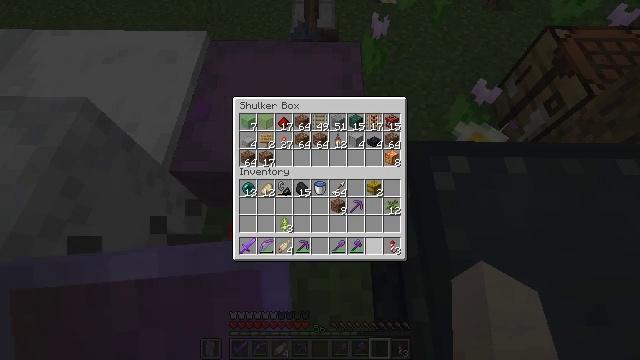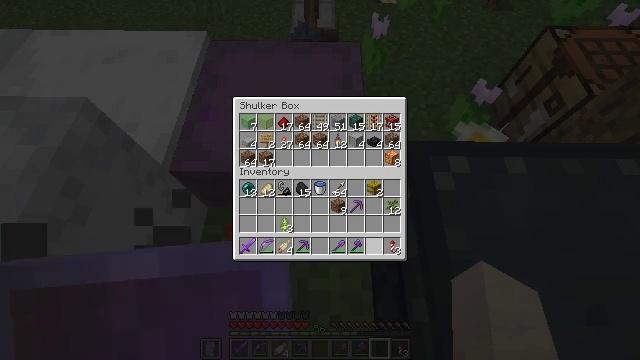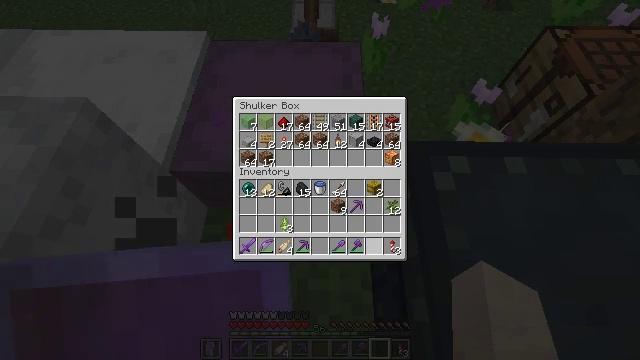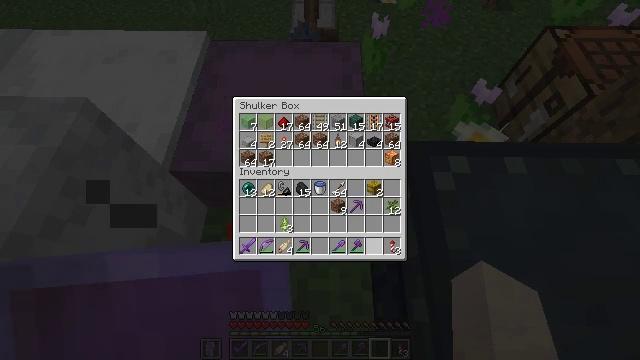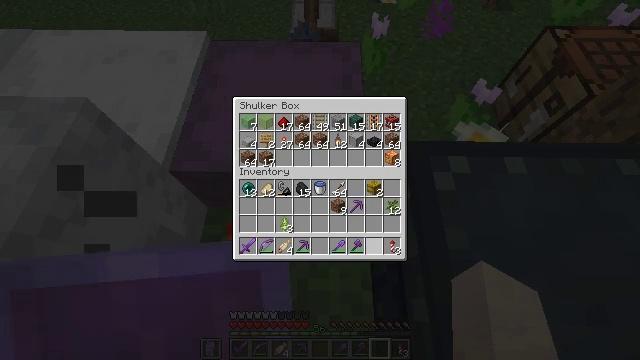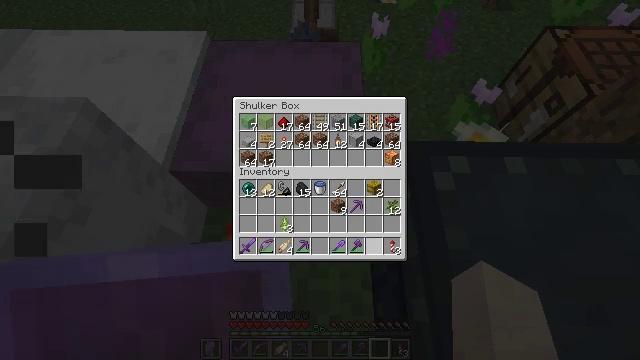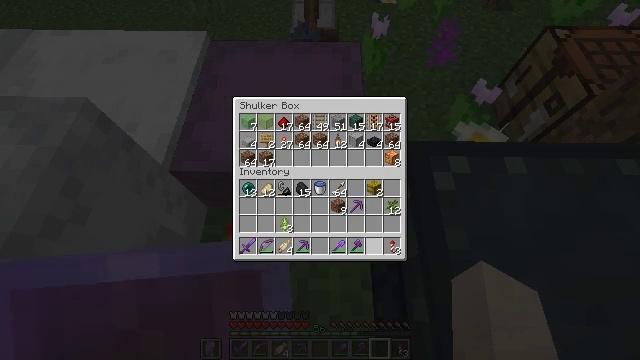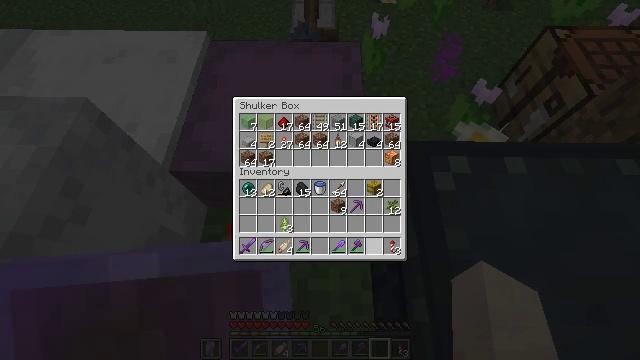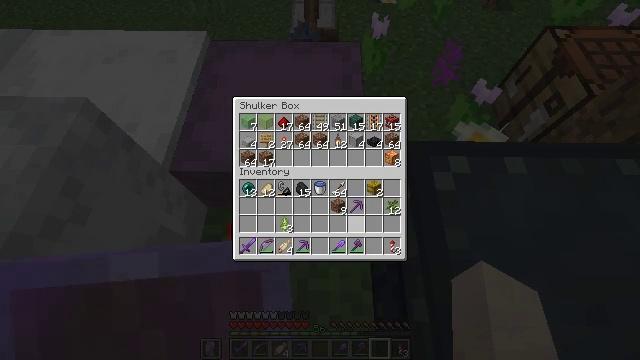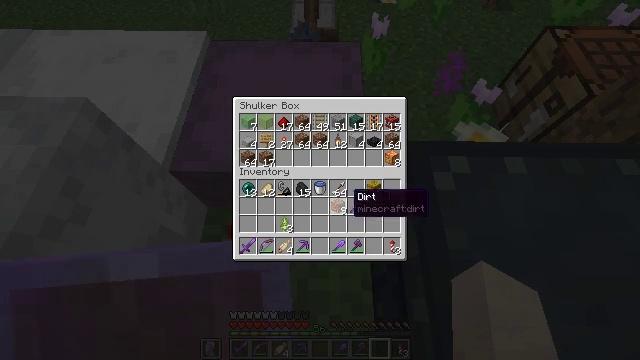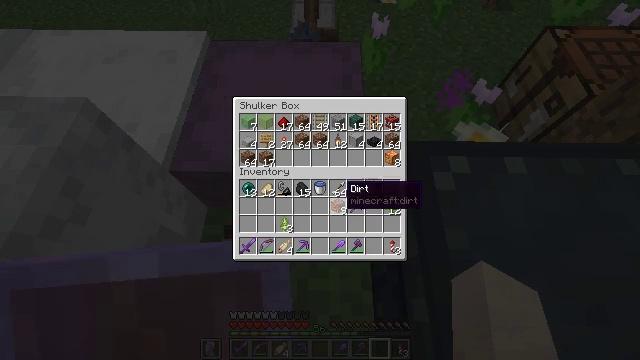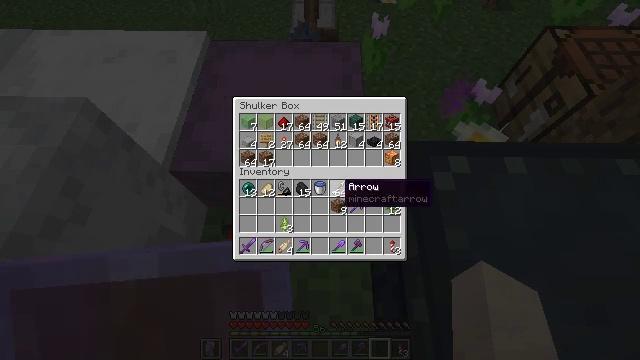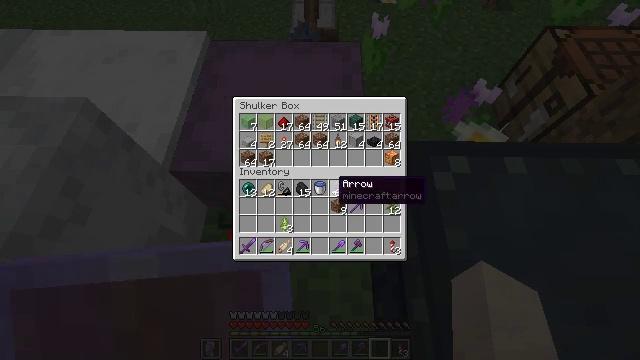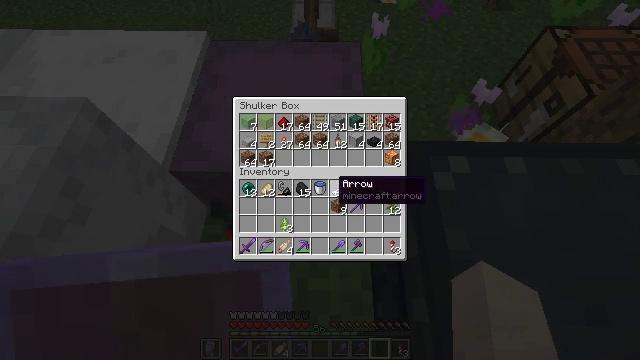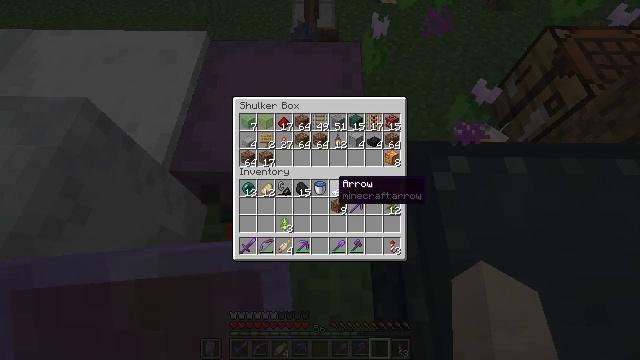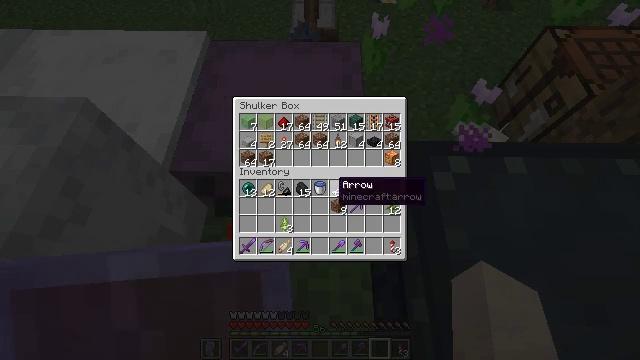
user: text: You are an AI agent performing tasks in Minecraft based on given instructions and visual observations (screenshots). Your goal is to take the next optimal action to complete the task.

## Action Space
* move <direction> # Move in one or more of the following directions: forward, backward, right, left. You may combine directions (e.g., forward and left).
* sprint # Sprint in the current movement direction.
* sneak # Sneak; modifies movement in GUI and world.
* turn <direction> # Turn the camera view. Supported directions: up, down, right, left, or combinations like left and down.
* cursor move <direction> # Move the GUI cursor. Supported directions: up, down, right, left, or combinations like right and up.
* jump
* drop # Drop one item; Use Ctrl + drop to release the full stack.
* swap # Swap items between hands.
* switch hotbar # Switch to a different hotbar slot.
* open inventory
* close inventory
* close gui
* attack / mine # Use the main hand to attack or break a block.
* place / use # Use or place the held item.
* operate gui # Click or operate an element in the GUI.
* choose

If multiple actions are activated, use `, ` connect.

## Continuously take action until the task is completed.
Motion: motion action
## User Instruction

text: Break the tree to get oak logs.
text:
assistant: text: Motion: no_op
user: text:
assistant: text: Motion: no_op
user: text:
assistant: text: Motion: no_op
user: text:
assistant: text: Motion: no_op
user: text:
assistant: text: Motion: no_op
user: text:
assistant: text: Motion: no_op
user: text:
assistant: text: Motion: no_op
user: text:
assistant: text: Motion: turn up
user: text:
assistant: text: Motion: turn left and up
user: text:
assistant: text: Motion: turn left and up
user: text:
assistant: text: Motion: no_op
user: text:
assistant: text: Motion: no_op
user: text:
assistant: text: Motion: no_op
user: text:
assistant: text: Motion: no_op
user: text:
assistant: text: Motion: sneak
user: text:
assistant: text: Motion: sneak, turn down
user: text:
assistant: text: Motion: sneak
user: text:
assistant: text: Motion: sneak
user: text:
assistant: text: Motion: sneak
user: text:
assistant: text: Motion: sneak
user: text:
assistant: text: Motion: sneak, attack / mine
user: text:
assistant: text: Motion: sneak, attack / mine
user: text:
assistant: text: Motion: sneak, attack / mine
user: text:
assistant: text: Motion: sneak
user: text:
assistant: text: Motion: sneak
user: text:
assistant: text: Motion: sneak
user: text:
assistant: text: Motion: sneak
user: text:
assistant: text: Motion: no_op
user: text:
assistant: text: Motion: no_op
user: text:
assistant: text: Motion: no_op